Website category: university
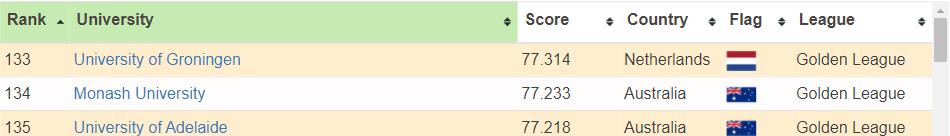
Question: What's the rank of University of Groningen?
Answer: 133

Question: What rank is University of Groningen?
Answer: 133

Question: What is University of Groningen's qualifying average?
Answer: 133

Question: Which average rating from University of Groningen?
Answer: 133

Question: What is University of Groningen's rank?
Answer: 133

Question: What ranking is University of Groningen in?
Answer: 133

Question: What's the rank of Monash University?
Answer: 134

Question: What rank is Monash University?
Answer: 134

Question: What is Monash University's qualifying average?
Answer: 134

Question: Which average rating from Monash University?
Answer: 134

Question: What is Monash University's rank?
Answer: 134

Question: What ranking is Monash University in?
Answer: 134

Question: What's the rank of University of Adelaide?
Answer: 135

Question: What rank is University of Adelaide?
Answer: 135

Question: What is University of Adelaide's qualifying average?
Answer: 135

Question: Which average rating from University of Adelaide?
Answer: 135

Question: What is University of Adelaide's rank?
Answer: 135

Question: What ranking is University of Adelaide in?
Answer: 135

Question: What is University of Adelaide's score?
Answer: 77.218

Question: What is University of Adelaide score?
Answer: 77.218

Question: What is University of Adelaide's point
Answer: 77.218

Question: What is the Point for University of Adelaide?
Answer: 77.218

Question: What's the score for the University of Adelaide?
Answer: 77.218

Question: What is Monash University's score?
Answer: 77.233

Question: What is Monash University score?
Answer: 77.233

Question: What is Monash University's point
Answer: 77.233

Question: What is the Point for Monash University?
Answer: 77.233

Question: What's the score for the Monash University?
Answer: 77.233

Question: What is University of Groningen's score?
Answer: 77.314

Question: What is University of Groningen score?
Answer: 77.314

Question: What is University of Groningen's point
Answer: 77.314

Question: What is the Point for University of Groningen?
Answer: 77.314

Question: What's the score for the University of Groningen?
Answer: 77.314

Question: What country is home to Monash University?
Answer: Australia

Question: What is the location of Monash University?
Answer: Australia

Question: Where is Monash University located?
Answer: Australia

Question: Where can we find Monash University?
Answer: Australia

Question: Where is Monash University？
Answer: Australia

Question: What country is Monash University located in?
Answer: Australia

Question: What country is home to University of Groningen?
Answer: Netherlands

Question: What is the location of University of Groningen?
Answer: Netherlands

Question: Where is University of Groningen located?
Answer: Netherlands

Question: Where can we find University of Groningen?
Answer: Netherlands

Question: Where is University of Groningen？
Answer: Netherlands

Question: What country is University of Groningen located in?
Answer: Netherlands

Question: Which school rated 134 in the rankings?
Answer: Monash University

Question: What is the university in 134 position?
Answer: Monash University

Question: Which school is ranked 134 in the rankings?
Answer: Monash University

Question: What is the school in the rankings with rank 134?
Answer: Monash University

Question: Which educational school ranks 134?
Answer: Monash University

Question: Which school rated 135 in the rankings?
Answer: University of Adelaide

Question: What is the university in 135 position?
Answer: University of Adelaide

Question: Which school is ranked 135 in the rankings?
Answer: University of Adelaide

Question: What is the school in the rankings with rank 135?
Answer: University of Adelaide

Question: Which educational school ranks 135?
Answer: University of Adelaide

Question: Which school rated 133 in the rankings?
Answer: University of Groningen

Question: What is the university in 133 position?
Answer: University of Groningen

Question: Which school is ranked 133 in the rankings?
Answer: University of Groningen

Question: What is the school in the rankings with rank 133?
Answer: University of Groningen

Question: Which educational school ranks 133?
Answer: University of Groningen

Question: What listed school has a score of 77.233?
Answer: Monash University

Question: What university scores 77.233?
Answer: Monash University

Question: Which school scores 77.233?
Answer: Monash University

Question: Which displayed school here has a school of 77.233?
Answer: Monash University